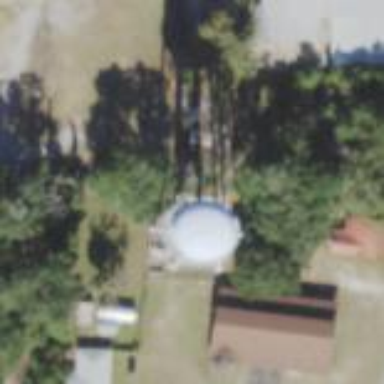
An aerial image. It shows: Water works facility.